Question: I'm trying to make a select, joining the columns of the table1 and the values from table2.
I'm not really sure about the statement I need to do it, but, look, I'm looking for something like this:

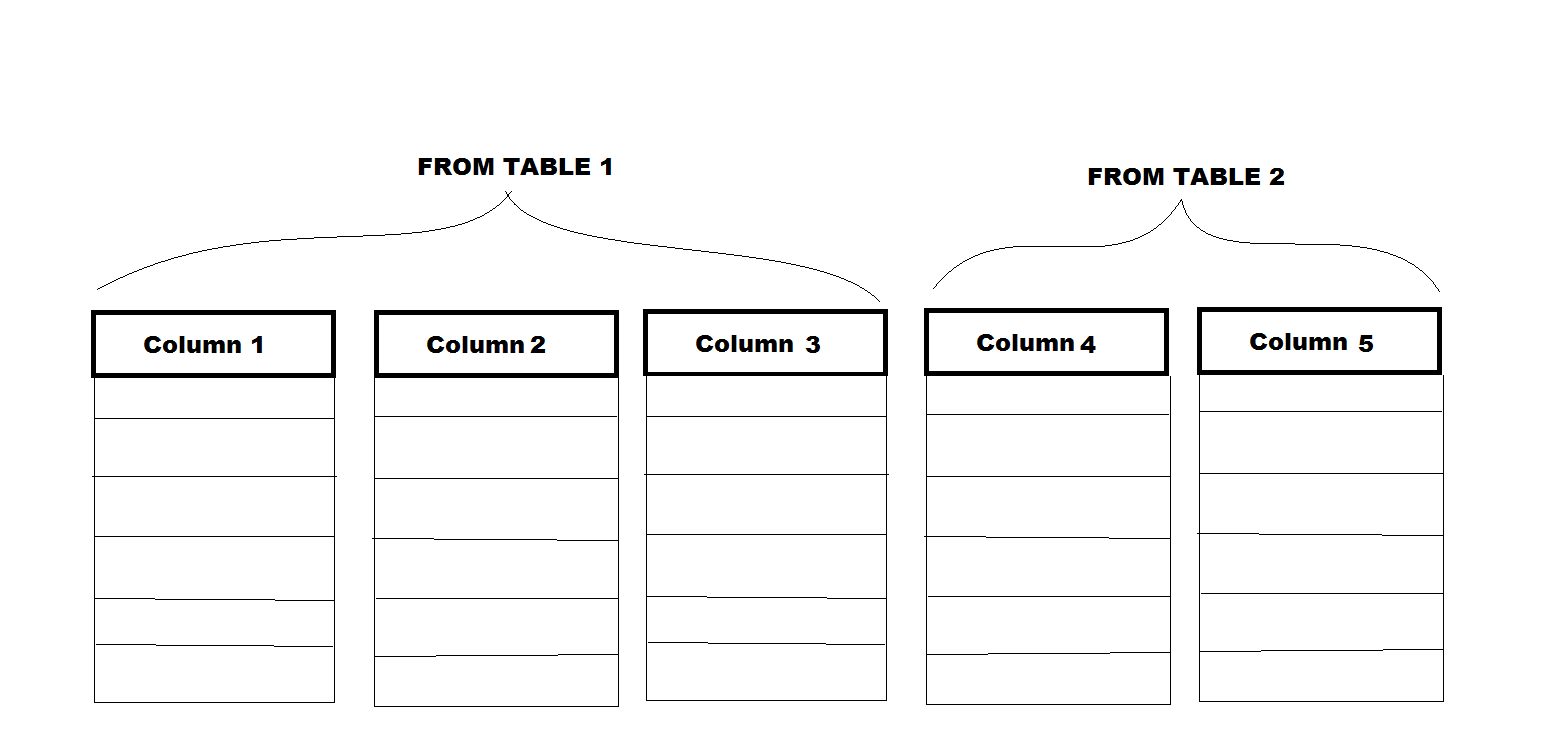
Answer: If you want to get all these columns on each row, you should be using a 'join', not 'union'. E.g.:
'''
SELECT colum1, column2, column3, column4, column5
FROM table1
JOIN table2 ON table1.id = table2.id
'''